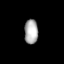
Tissue: lung
Cell type: Endothelial cells
Senescence score: 0.6156
Nuclear area (px): 328
Mean DAPI intensity: 172.89